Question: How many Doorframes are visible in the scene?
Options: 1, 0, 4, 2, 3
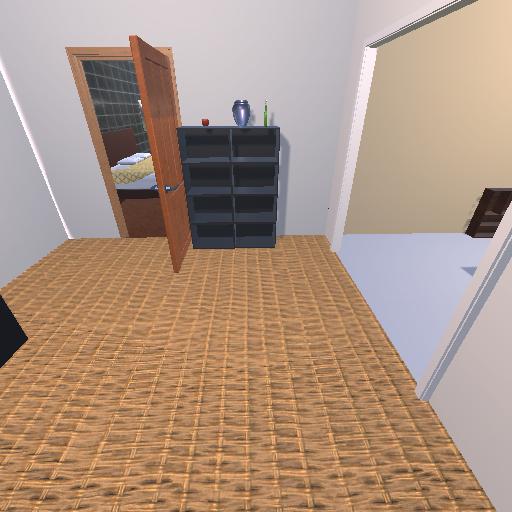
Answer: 1